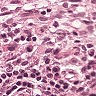
Metastatic tissue present: no